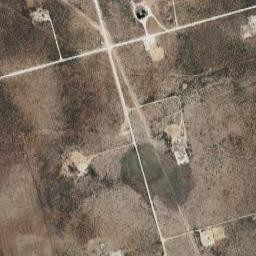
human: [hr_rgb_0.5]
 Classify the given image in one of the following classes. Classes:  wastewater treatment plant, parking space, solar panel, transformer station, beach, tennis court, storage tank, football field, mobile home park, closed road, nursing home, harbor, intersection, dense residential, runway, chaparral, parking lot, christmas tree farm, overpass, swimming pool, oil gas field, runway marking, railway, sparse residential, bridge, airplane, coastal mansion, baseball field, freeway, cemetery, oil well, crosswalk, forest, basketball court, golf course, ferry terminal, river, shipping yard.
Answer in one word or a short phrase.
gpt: oil gas field